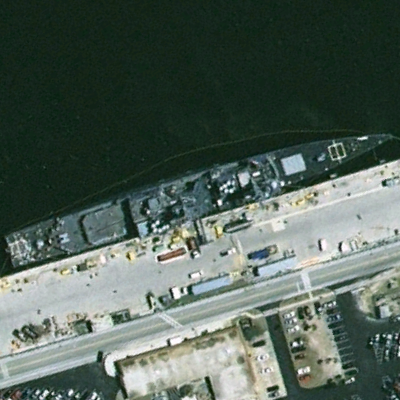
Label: cruiser